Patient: sex M, age 48
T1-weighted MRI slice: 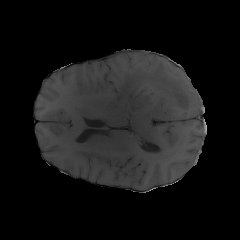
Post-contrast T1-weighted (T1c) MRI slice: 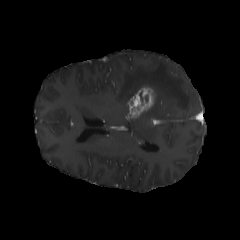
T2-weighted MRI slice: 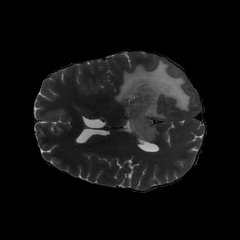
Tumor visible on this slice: yes
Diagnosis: Glioblastoma, IDH-wildtype
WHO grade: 4